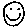
Label: smiley face